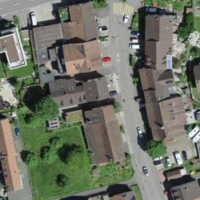
EUNIS habitat code: 54
Species observed at this site:
Cornus sanguinea
Lamium galeobdolon
Tanacetum parthenium